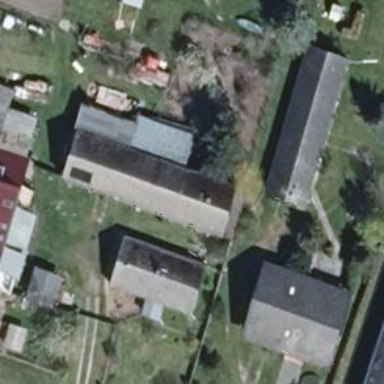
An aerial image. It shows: Building with gabled roof. The roof is grey in color and oriented along the building.